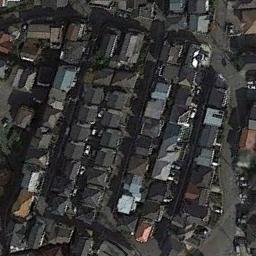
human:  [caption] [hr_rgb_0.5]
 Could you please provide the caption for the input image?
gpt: Most of the houses in the residential area are square .

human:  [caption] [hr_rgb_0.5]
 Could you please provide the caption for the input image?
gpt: There are many roads and neatly arranged houses and trees in densely populated areas .

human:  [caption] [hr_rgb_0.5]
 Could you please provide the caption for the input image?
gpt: The dense residential is next to the road .

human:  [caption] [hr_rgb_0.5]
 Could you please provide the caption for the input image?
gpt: A dense residential area has lots of houses arranged neatly .

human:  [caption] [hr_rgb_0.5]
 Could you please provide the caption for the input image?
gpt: A dense residential area with many black buildings .